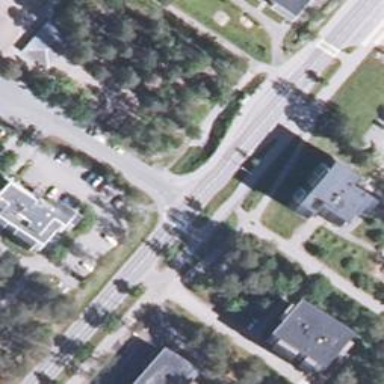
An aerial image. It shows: Cycleway.